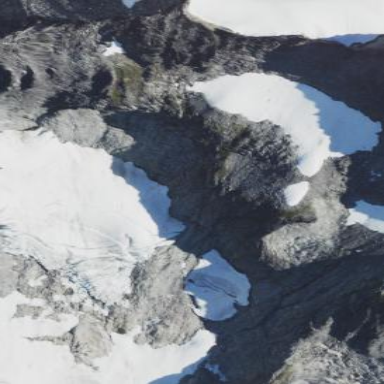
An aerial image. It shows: Stunning view of glacier.